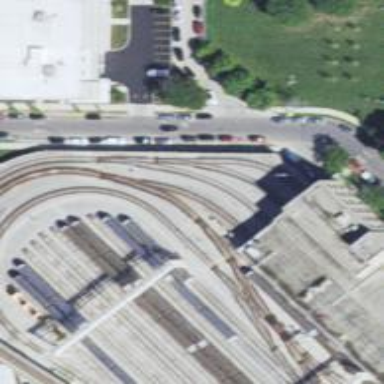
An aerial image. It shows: Electrified rail service yard.